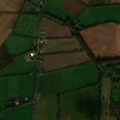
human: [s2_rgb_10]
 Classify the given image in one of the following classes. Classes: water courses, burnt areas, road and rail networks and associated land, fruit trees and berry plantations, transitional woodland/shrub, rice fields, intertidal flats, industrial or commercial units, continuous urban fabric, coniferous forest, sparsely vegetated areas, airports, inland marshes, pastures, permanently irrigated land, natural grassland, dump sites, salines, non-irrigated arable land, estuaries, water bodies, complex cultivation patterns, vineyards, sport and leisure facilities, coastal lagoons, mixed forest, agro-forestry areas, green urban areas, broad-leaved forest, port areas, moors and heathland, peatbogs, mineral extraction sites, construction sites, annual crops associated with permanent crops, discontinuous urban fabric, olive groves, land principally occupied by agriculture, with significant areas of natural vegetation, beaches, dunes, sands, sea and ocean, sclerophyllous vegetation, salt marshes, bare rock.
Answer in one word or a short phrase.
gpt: non-irrigated arable land, pastures, broad-leaved forest